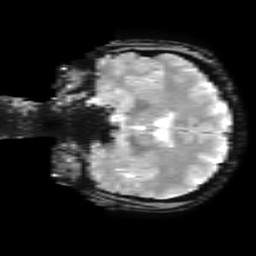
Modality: T2starw
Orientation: coronal
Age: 38
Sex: male
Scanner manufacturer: ge
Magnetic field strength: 3 T
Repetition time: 0.65 s
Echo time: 0.02 s